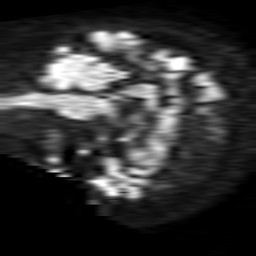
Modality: TRACE
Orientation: sagittal
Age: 72
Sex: female
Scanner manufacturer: philips
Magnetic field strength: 1.5 T
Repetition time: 3.393 s
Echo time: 0.06922 s